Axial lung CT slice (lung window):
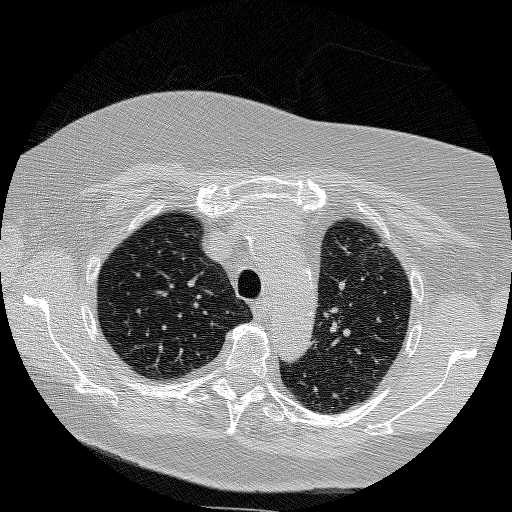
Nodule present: no